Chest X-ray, PA view. Patient: 48 years old, sex M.
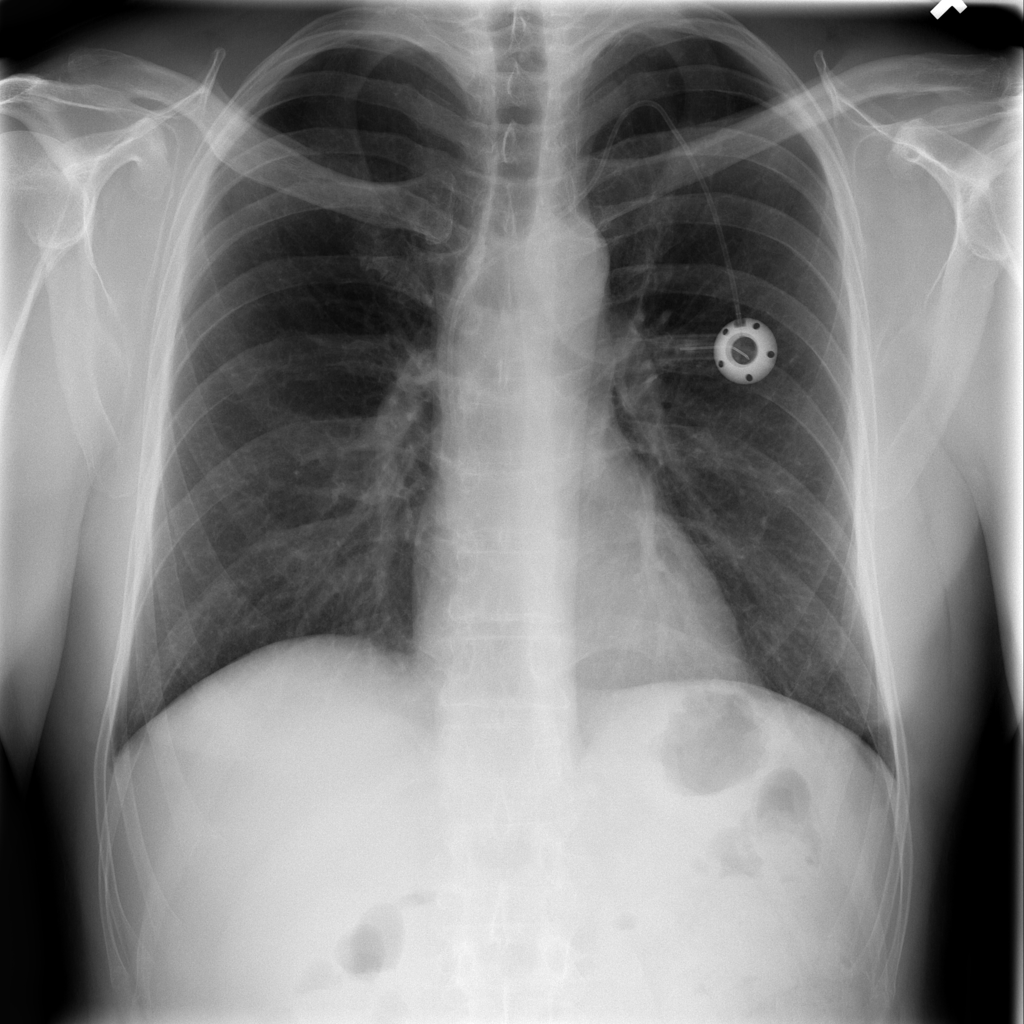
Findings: No Finding